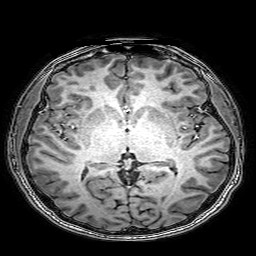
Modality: T1w
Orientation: coronal
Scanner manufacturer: philips
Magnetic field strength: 3 T
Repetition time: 0.0096 s
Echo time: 0.0046 s